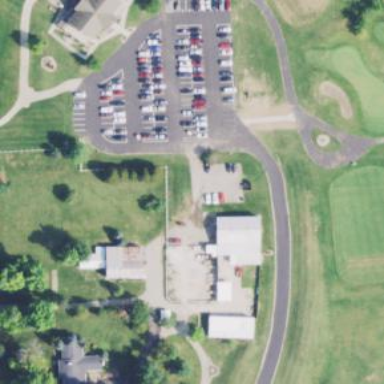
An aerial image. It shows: Parking area with surface.